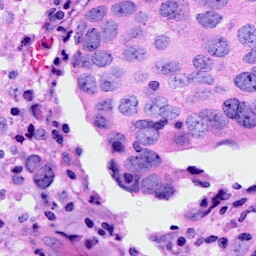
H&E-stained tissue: Breast